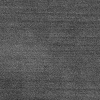
Atmospheric dust classification: dusty